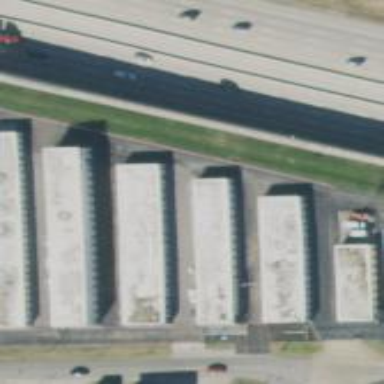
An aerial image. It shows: Storage rental shop.